Field crop: maize
Growth stage: 2
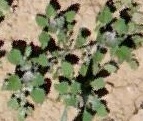
Species: chenopodium